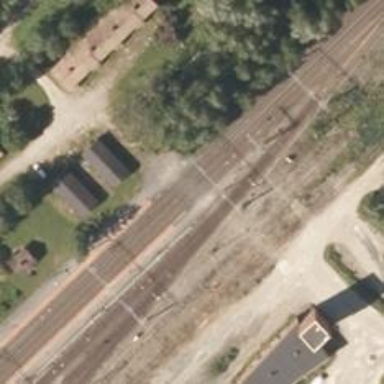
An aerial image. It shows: Level crossing on the railway with gate barrier.